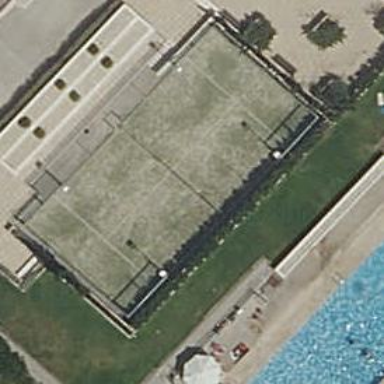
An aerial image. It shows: Tennis court on the leisure land pitch.